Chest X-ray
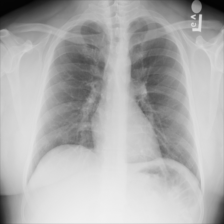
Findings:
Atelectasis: negative
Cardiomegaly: negative
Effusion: negative
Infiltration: negative
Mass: negative
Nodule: negative
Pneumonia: negative
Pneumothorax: negative
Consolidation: negative
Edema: negative
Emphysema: negative
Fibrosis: negative
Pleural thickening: negative
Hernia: negative